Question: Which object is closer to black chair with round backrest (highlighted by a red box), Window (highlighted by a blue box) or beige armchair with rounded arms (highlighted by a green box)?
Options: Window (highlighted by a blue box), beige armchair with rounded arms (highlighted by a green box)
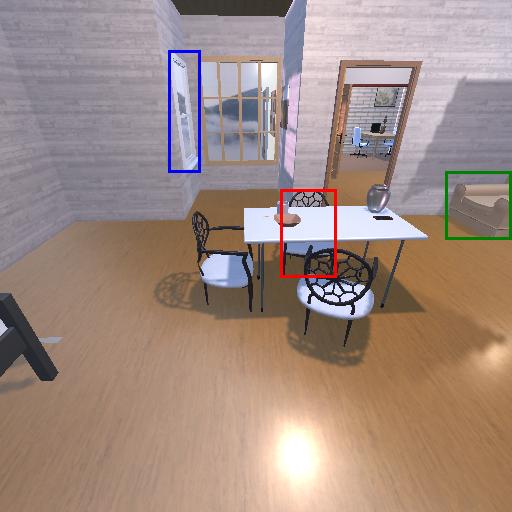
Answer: Window (highlighted by a blue box)